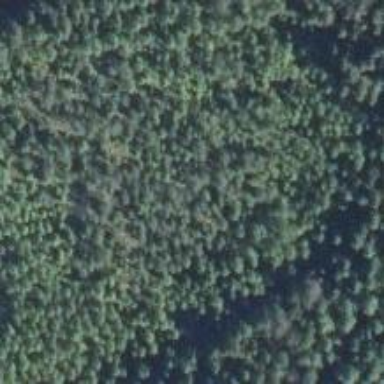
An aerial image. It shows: Woodland consisting mainly of needle-leaved trees.